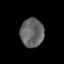
Tissue: prostate
Cell type: T cells
Senescence score: 0.3159
Nuclear area (px): 661
Mean DAPI intensity: 100.697